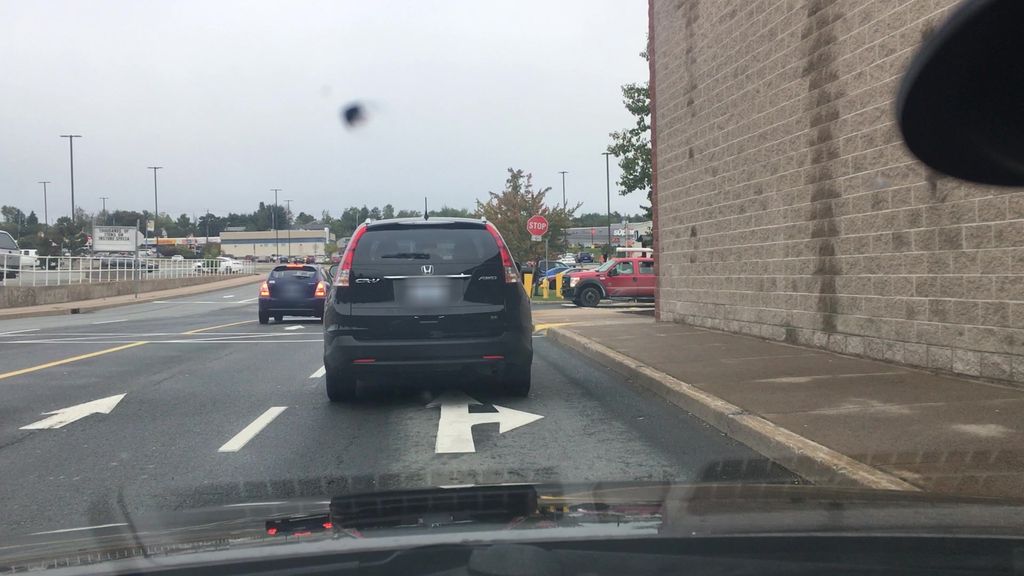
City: halifax